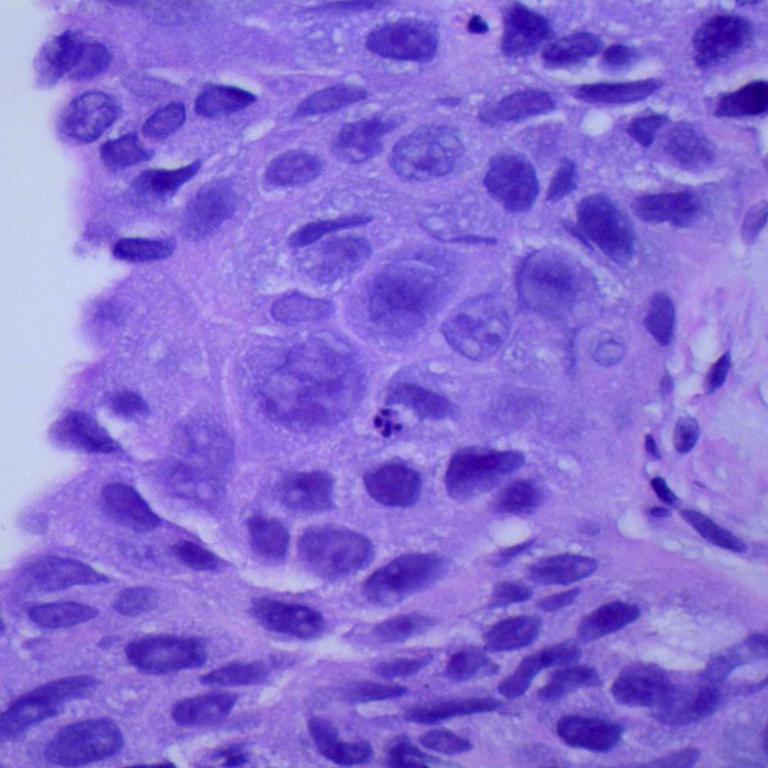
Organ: lung
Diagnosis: squamous carcinomas